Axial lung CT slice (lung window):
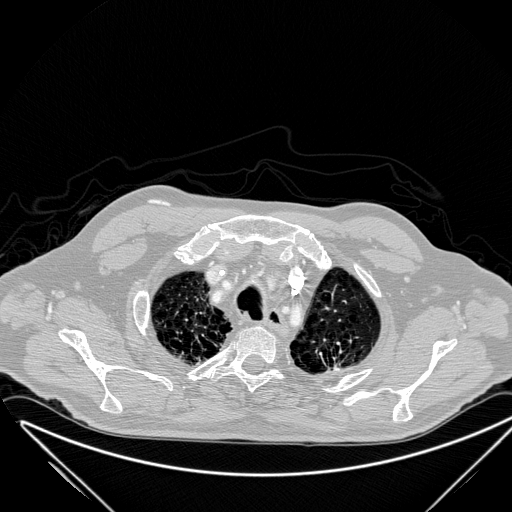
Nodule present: no